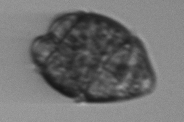
Label: Margalefidinium